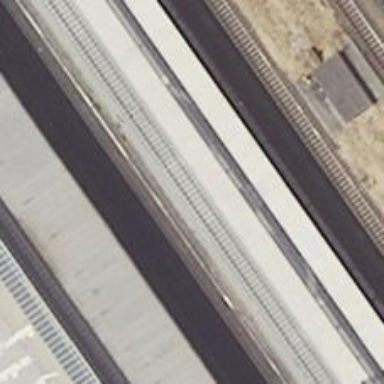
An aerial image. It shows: Public transport stop position along the railway.